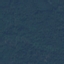
Label: Forest